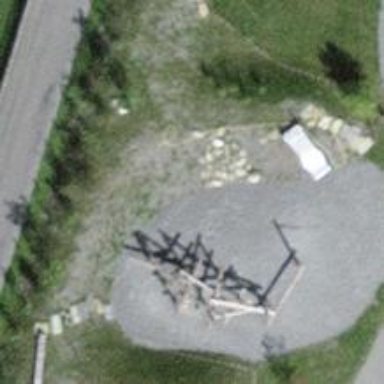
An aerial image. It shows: Playground area for leisure activities on the land.